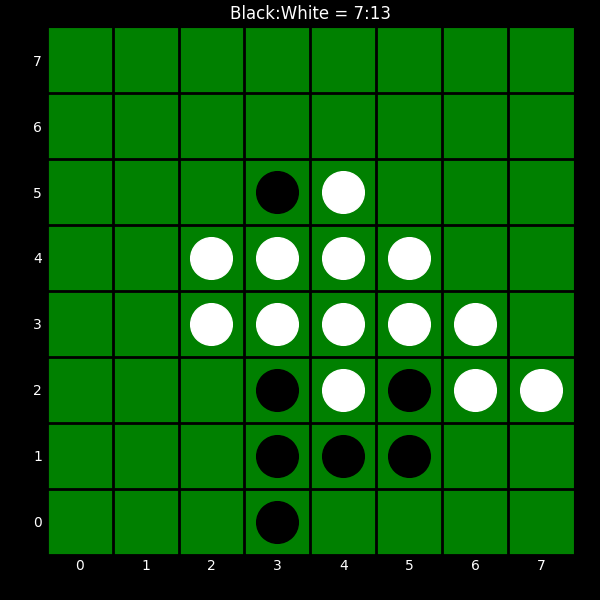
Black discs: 7
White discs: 13